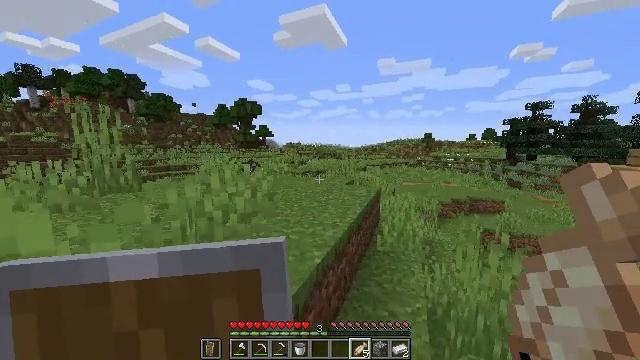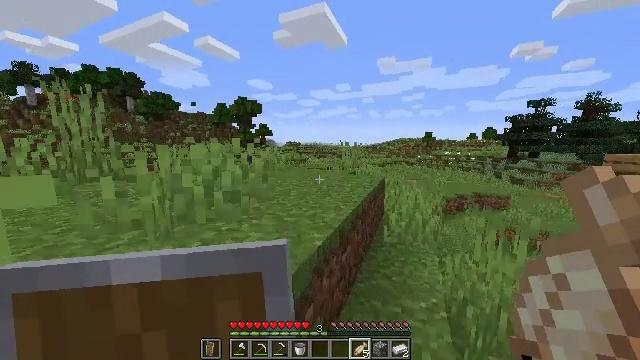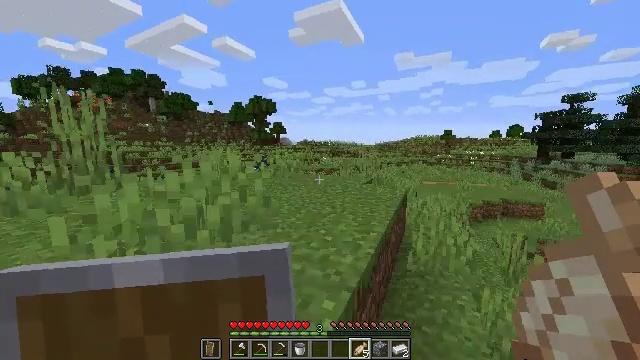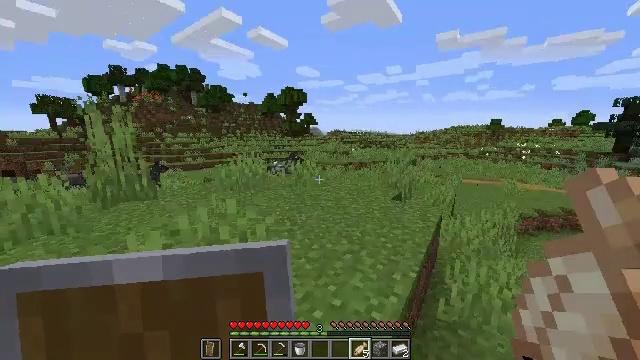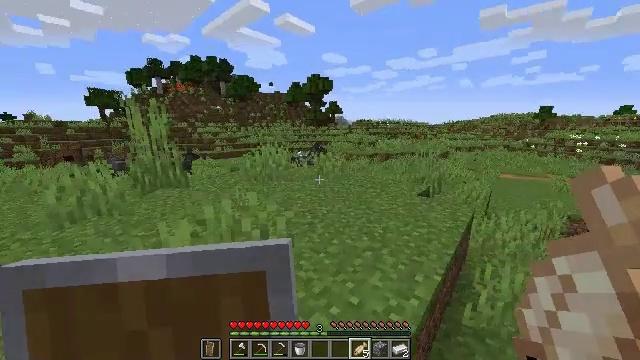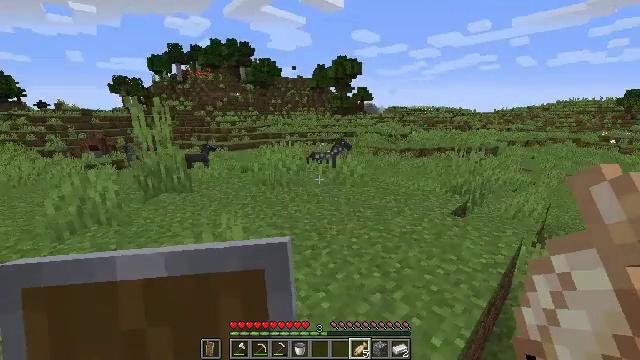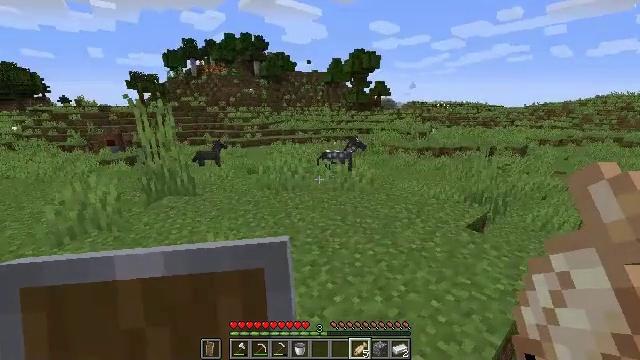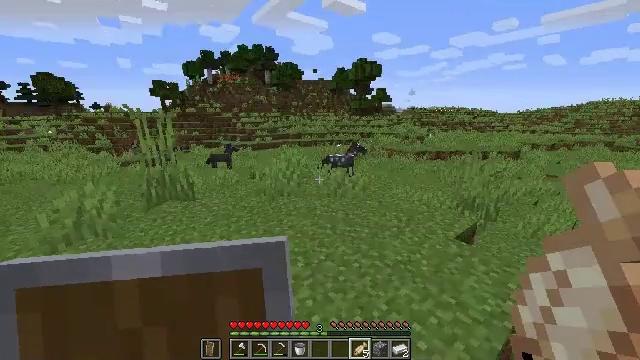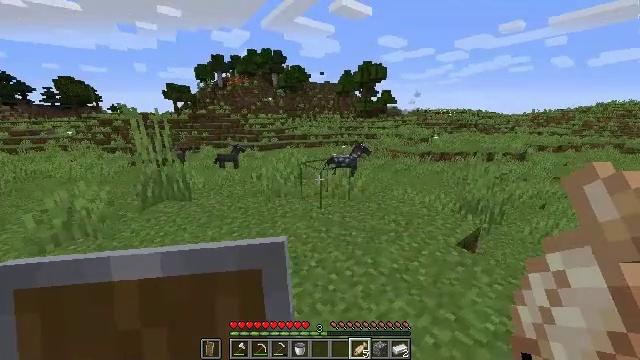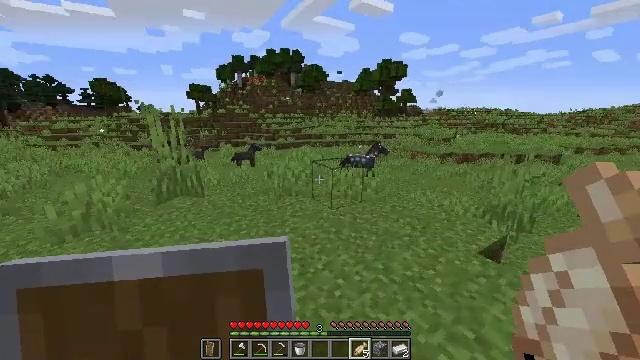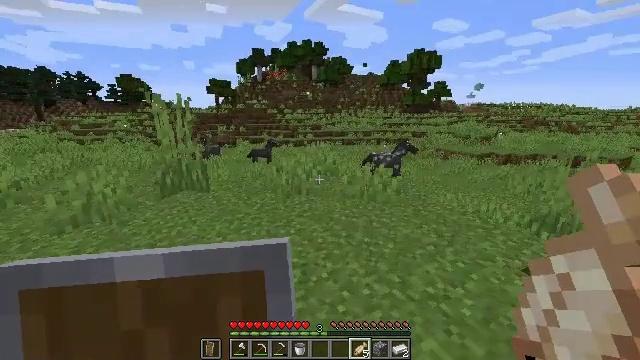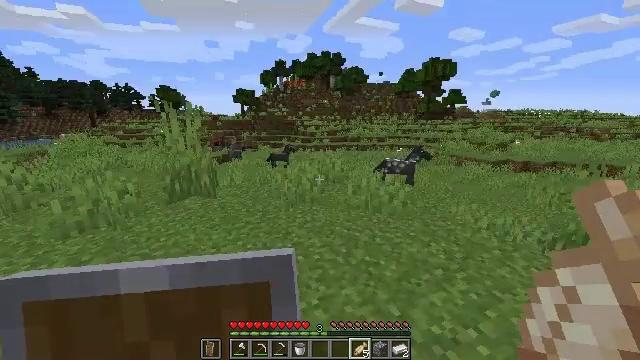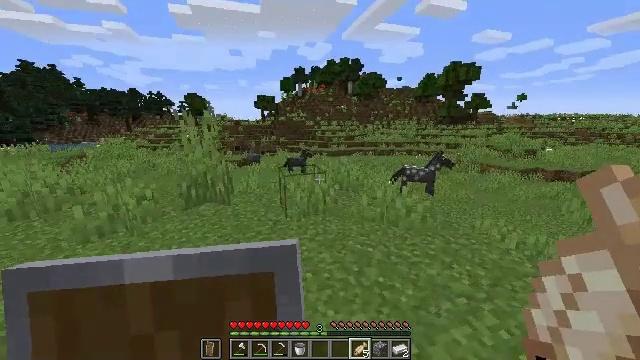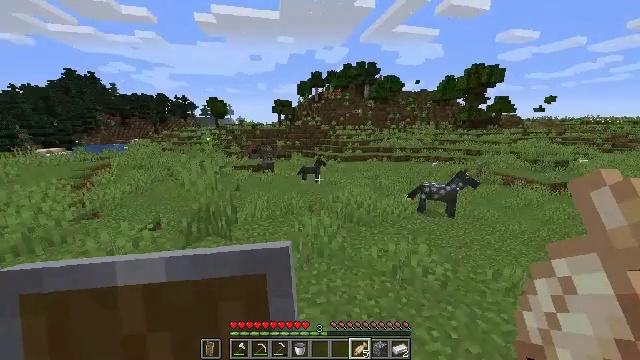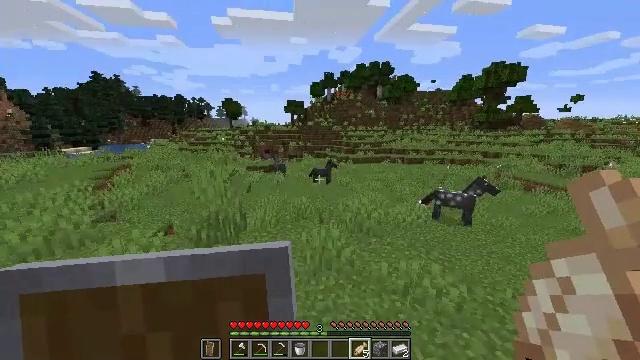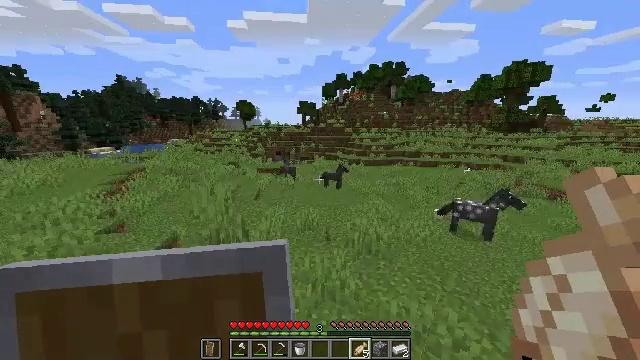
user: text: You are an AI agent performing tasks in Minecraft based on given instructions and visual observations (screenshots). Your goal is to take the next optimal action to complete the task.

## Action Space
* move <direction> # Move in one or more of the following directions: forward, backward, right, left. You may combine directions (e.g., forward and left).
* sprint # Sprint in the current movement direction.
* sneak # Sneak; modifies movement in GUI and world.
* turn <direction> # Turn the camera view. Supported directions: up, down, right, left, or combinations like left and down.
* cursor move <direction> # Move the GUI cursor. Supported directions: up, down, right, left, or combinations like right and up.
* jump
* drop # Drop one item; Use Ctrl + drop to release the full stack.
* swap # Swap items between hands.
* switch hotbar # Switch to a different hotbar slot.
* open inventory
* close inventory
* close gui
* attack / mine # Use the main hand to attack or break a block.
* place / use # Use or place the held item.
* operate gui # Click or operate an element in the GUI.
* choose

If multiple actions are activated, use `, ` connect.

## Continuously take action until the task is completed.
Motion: motion action
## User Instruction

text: Break the sweet berry bush to collect berries.
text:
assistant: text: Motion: move forward, sprint, jump
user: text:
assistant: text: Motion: move forward, sprint, turn left, jump
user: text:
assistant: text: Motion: move forward, sprint, turn left and down, jump
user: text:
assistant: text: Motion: move forward, sprint, turn left and down, jump
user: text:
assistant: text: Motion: move forward, sprint, turn left and down, jump
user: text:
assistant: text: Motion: move forward, sprint, turn left, jump
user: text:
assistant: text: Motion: move forward, sprint, turn left, jump
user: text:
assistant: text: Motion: move forward, sprint, turn left, jump
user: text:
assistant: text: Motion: move forward, sprint, turn left, jump
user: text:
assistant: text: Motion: move forward, sprint, turn left, jump
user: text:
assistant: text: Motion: move forward, sprint, turn left, jump
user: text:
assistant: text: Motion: move forward, sprint, turn left, jump
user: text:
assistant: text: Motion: move forward, sprint, turn left, jump
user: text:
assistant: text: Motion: move forward, sprint, turn left, jump
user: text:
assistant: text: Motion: move forward, sprint, turn left, jump
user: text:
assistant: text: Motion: move forward, sprint, jump
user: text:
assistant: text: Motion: move forward, jump
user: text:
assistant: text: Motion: move forward, jump
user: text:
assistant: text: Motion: move forward, turn left, jump
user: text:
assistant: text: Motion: move forward, turn left, jump
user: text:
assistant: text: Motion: move forward, turn left
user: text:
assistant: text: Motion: move forward, turn left
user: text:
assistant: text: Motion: move forward, turn left
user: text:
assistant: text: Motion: move forward, sprint, turn left
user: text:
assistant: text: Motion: move forward, sprint, turn left
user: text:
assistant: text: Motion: move forward, sprint, turn left
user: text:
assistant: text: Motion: move forward, sprint
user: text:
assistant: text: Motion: move forward, sprint
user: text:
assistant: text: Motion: move forward, sprint
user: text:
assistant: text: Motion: move forward, sprint, jump